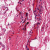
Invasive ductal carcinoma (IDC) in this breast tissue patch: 0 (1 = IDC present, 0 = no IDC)